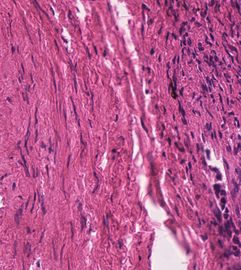
Tumor epithelial tissue: no
Tumor-associated stroma tissue: yes
Normal tissue: no